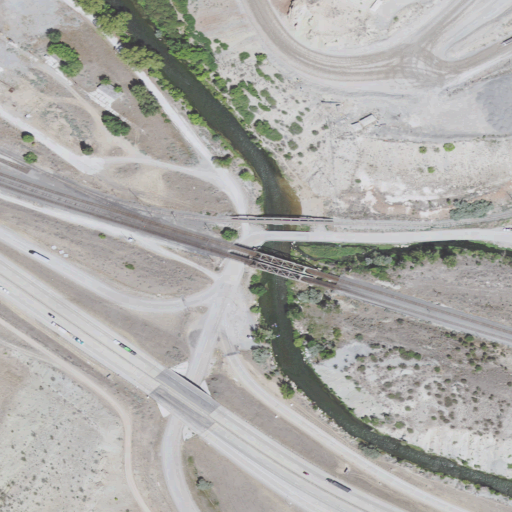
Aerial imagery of valley in Utah named Lost Valley containing medium intensity development, shrub, high intensity development, low intensity development, and open development